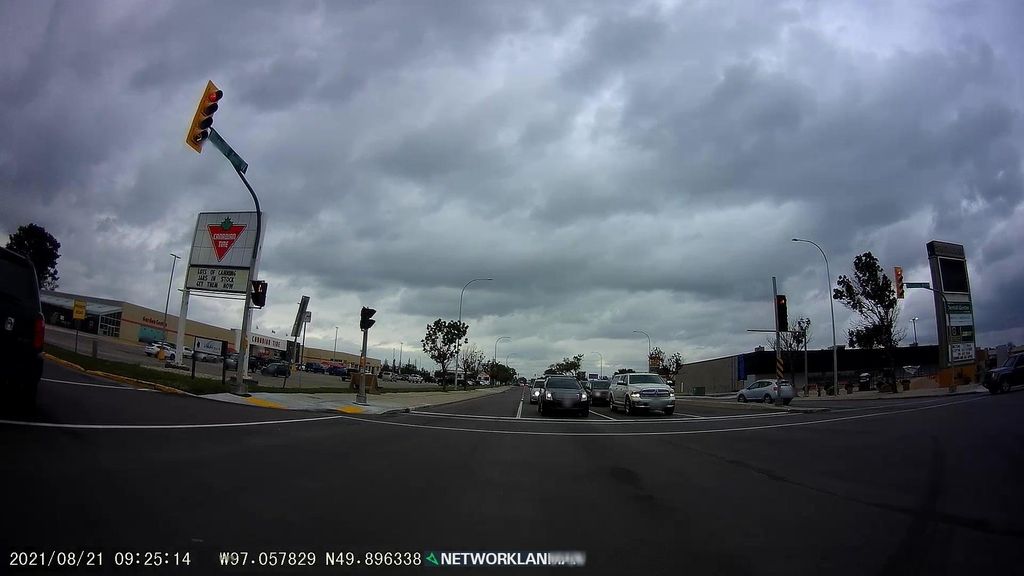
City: winnipeg